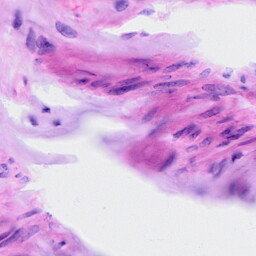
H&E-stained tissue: Ovarian